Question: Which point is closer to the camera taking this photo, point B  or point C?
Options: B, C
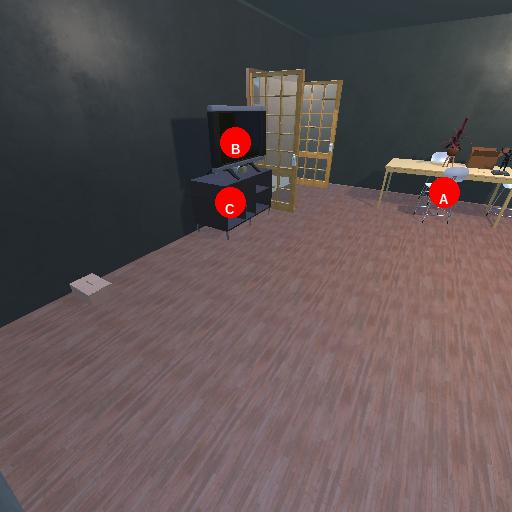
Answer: B